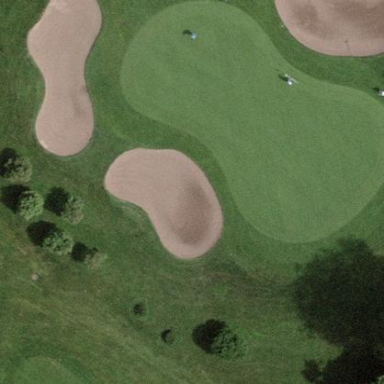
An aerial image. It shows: Bunker on golf course.